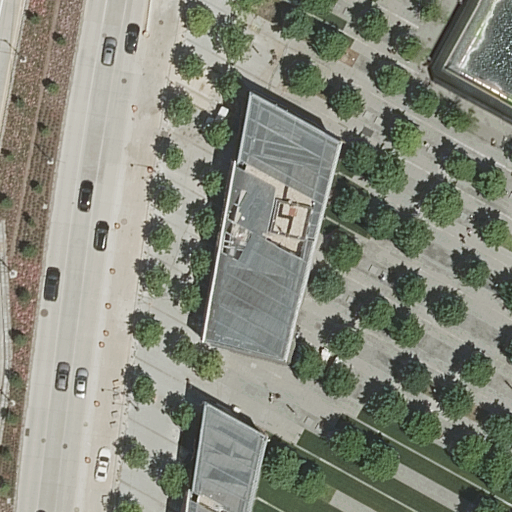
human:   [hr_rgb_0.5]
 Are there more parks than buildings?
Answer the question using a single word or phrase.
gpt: no

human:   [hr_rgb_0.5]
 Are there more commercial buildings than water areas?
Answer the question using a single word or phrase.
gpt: no

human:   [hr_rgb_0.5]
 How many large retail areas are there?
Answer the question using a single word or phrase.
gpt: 0

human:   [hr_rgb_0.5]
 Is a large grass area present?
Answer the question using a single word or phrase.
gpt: no

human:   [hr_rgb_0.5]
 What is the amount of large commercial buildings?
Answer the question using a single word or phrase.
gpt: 0

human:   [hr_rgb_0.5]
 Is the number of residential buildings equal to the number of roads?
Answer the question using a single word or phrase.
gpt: yes

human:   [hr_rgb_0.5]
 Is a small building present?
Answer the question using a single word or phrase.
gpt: no

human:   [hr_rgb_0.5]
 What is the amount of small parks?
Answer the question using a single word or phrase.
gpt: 0

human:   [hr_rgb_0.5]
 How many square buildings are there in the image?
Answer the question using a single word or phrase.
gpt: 0

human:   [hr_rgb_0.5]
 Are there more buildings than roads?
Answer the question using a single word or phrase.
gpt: no

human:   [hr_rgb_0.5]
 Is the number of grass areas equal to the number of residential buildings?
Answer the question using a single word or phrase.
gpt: no

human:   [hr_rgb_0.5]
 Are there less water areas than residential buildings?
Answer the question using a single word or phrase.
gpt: yes

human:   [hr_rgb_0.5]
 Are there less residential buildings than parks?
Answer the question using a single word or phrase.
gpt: no

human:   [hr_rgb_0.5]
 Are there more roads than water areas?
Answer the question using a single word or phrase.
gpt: yes

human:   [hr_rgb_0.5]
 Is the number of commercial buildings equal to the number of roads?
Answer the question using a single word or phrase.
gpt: no

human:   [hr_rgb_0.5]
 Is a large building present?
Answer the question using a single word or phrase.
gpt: yes

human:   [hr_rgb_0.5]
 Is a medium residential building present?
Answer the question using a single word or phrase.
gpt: yes

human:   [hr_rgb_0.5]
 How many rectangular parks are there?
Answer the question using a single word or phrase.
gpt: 1

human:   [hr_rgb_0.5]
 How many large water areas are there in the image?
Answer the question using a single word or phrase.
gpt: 0

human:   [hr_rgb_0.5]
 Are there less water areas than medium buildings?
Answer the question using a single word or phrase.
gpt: no

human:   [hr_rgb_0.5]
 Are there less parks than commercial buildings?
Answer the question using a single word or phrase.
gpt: no

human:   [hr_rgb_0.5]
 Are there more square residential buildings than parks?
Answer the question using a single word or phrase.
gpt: no

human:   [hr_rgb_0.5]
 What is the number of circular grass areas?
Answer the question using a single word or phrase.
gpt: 0

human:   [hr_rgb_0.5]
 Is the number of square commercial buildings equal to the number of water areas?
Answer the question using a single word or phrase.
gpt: no

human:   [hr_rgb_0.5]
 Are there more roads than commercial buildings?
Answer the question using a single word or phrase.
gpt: yes

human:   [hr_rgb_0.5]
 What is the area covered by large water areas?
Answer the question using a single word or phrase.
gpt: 0m2

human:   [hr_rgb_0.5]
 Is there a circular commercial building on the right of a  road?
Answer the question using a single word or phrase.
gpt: no

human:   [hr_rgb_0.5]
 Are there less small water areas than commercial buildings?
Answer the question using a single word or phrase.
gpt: no

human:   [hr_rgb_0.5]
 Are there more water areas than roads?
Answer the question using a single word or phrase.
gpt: no

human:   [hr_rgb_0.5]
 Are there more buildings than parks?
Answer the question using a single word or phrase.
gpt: yes

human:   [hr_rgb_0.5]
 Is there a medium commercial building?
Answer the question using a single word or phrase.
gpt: no

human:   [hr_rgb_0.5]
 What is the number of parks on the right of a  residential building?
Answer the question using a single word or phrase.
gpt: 1

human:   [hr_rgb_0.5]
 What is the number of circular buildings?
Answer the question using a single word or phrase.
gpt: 0

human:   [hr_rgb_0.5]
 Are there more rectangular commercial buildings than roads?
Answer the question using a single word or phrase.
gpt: no

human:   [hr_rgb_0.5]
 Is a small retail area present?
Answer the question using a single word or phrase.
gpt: yes

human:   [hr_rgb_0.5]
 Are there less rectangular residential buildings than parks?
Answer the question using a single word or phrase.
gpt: no